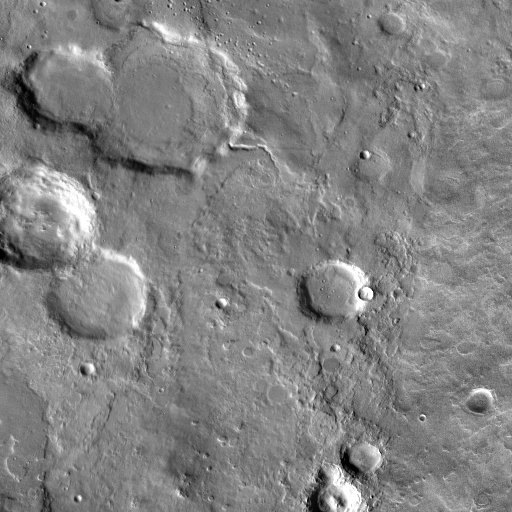
Crater classes present: Background, Other, Layered, Buried, Secondary